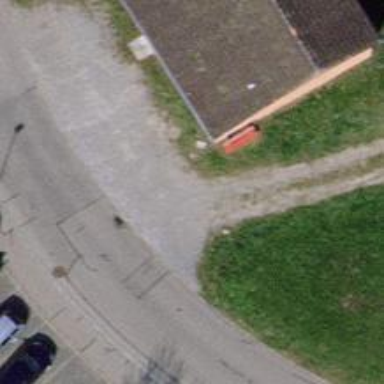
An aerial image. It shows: Red bench.